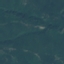
Land use / land cover: Forest